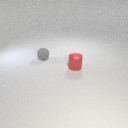
small red metal cylinder in front of small gray rubber sphere